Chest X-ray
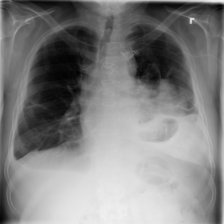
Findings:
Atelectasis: negative
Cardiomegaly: negative
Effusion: positive
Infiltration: negative
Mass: negative
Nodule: negative
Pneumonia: negative
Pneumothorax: negative
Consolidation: negative
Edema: negative
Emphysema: negative
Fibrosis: negative
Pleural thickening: negative
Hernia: negative